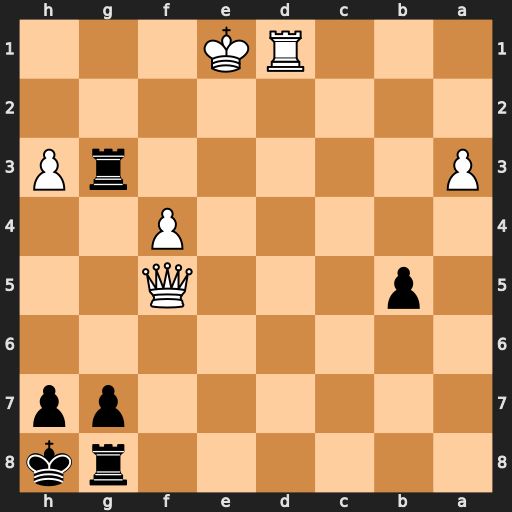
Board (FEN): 6rk/6pp/8/1p3Q2/5P2/P5rP/8/3RK3
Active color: b
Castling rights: -
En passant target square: -
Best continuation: Rg1+ Kf2 Rxd1